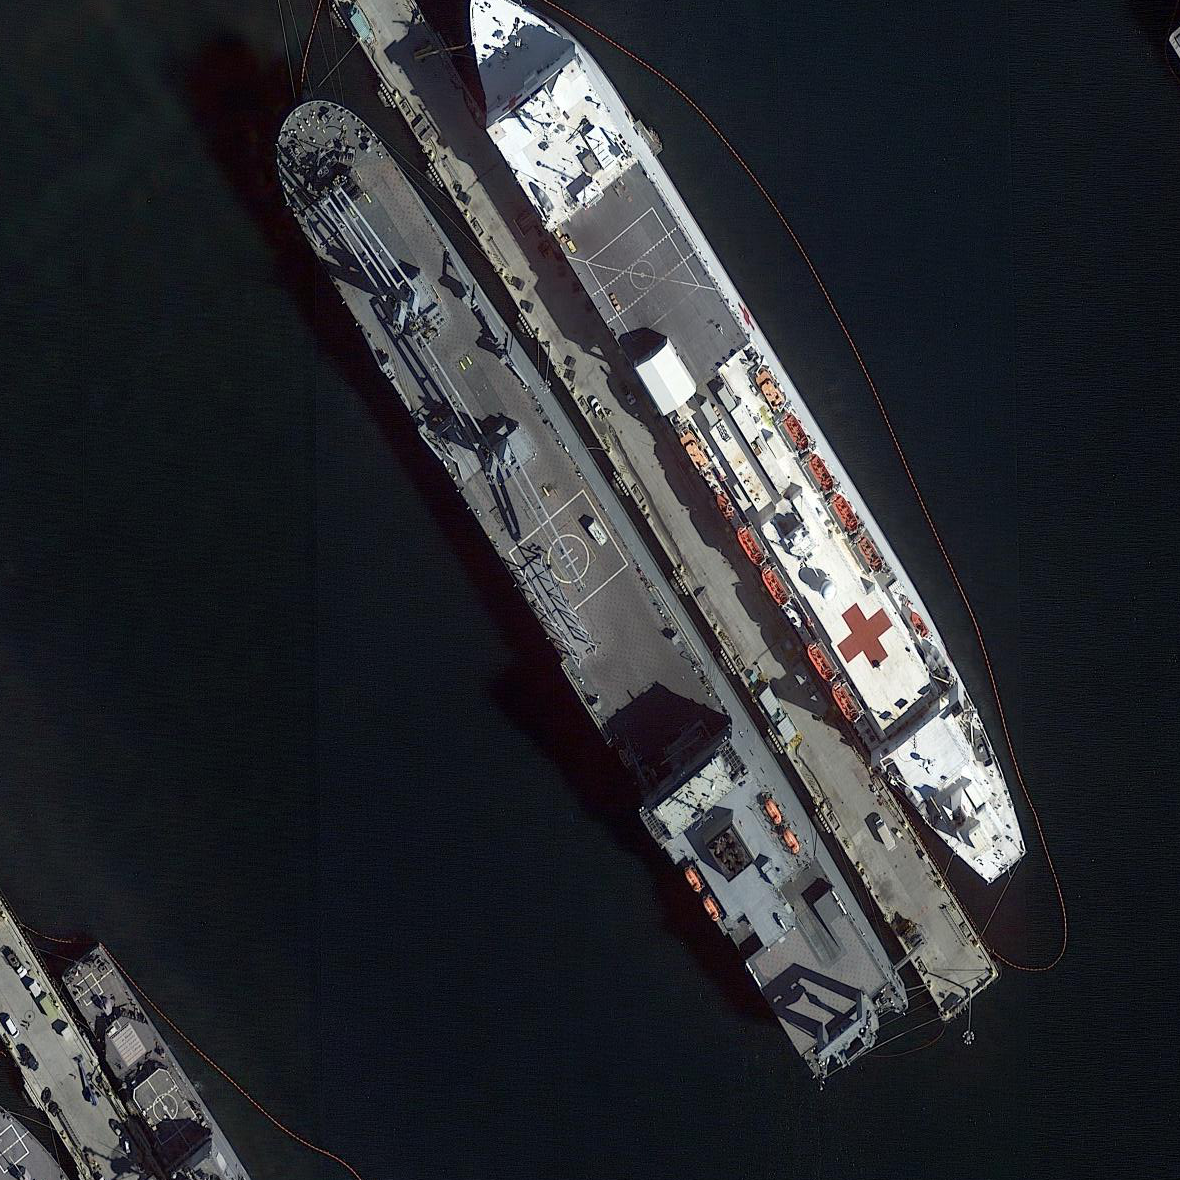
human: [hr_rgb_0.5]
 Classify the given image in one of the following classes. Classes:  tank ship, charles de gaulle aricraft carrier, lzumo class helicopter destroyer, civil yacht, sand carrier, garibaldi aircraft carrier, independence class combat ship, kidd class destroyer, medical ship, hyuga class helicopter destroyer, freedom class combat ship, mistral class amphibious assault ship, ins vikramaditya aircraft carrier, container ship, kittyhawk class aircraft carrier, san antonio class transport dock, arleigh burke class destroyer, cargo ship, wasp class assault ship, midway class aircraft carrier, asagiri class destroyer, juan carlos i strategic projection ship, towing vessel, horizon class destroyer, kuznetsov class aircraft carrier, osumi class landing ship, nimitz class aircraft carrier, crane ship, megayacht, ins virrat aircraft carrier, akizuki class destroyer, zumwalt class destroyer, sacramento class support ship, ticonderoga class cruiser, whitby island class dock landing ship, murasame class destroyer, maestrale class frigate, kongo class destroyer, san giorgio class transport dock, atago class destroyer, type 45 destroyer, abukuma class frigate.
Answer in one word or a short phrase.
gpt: Medical ship